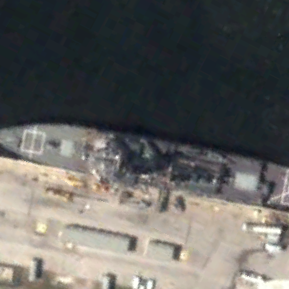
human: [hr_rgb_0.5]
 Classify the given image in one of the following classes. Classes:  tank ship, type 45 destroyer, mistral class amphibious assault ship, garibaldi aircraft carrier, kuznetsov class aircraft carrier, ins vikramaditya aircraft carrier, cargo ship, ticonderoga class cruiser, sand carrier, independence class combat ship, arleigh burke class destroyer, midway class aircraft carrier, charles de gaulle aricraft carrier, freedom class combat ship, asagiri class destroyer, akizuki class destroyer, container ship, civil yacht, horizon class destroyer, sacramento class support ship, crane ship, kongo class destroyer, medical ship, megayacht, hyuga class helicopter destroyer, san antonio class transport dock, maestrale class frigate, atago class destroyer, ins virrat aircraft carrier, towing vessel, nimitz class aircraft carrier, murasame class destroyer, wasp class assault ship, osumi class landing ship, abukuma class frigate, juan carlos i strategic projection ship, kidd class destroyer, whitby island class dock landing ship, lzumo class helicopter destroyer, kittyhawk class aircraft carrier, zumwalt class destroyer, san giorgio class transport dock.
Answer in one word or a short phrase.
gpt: Arleigh Burke class destroyer